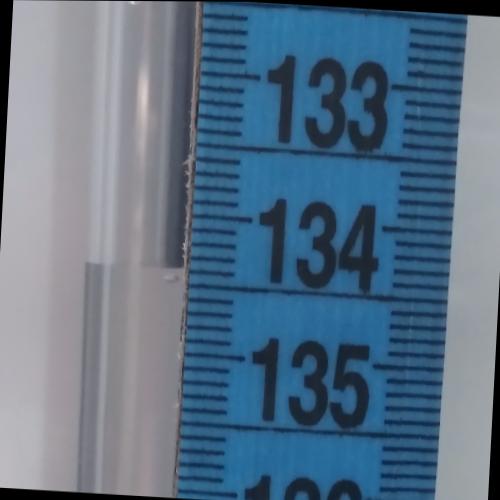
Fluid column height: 134.4 cm